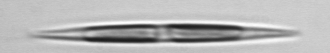
Label: pennate_Pseudo-nitzschia